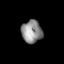
Tissue: lung
Cell type: Epithelial cells
Senescence score: 0.1919
Nuclear area (px): 454
Mean DAPI intensity: 142.595